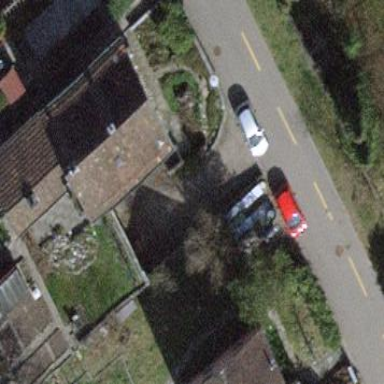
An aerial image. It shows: Building with gabled roof.